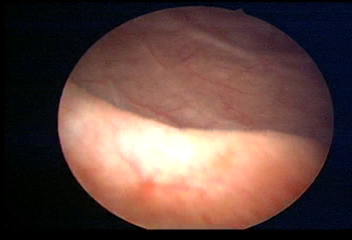
Modality: WLC
Class: Normal mucosa
Bladder cancer association: No